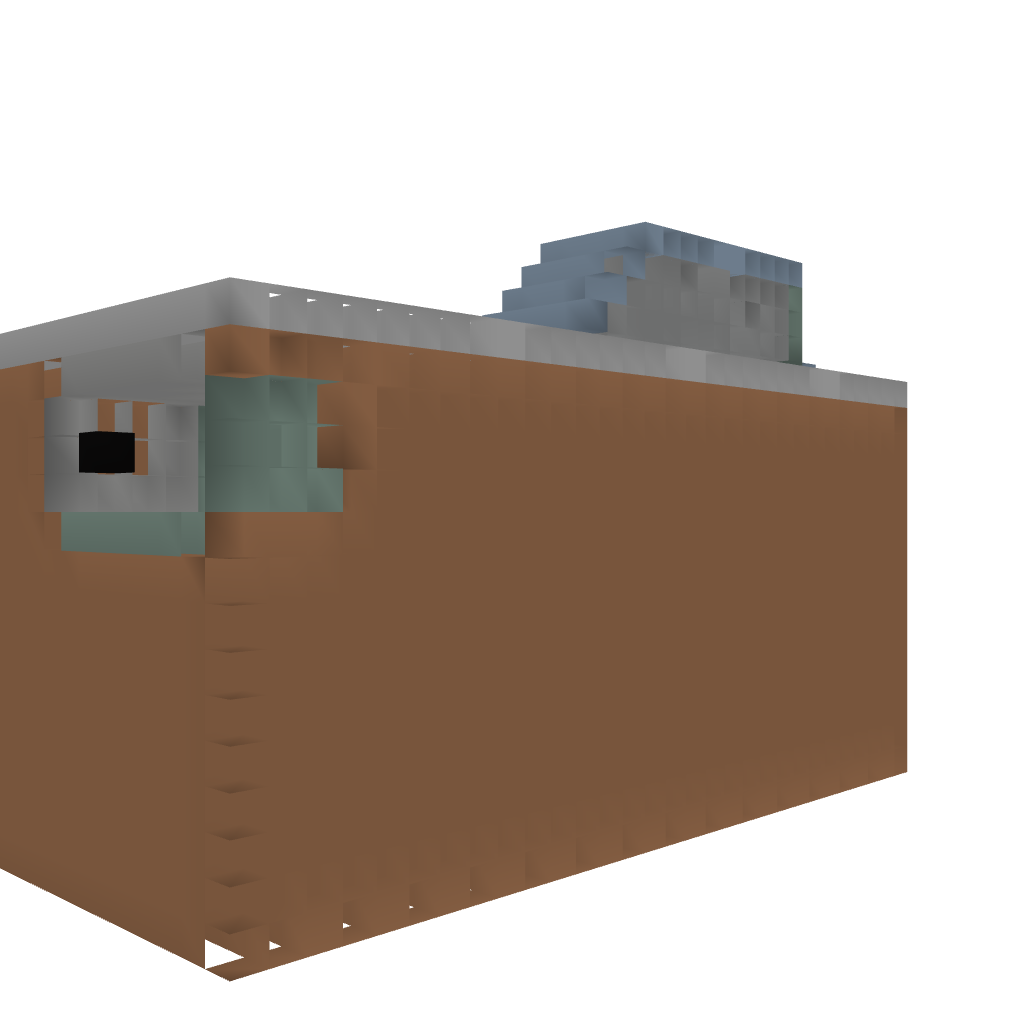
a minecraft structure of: Ruins Trap